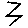
Label: zigzag